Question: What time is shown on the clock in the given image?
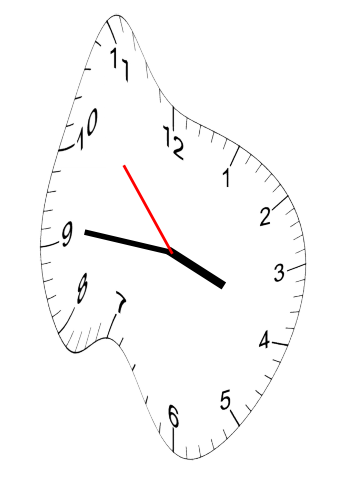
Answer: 03:45:53